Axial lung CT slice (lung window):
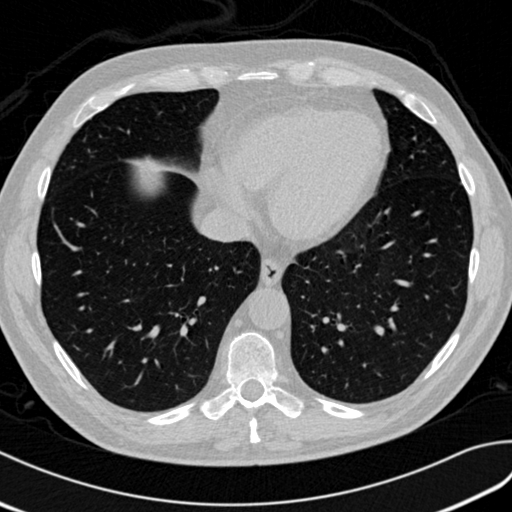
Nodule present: no